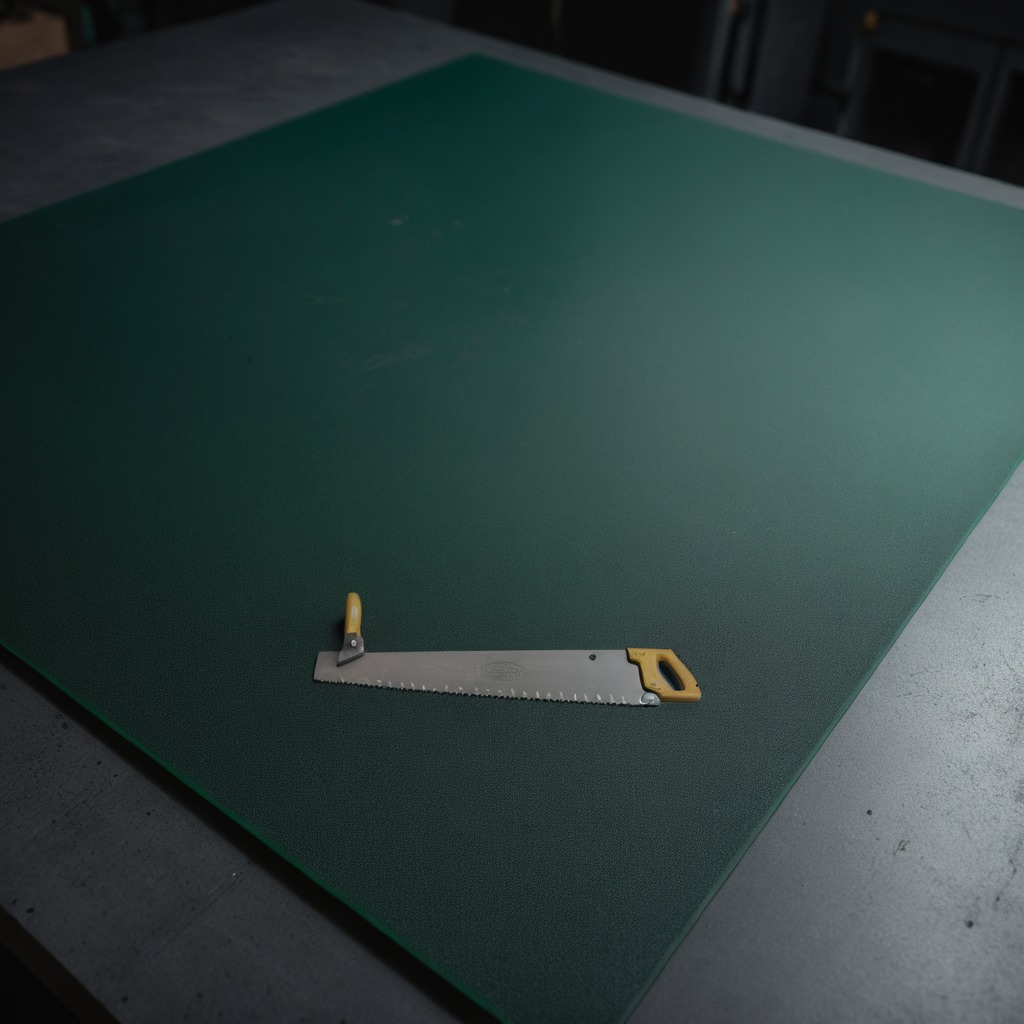
A metal saw is lying on a clean granite tabletop covered with a green rubber mat inside a workshop at night dim ambient light soft shadows worn but beneath the mat